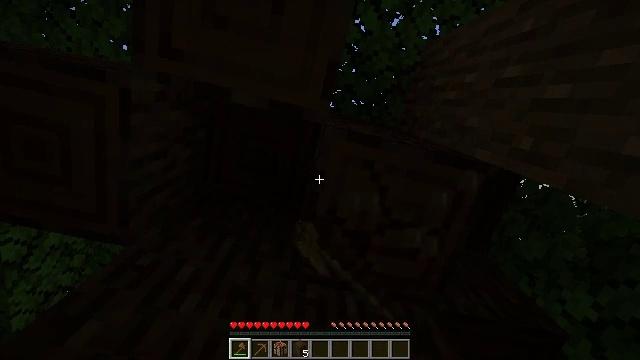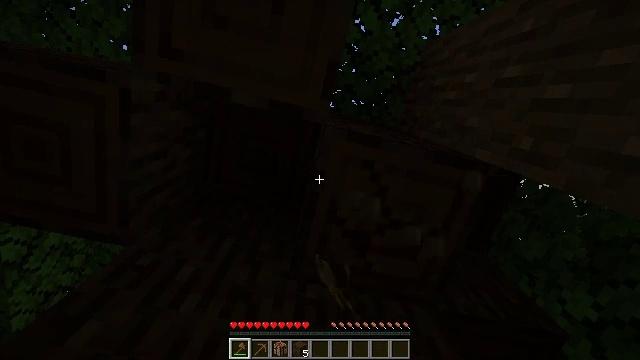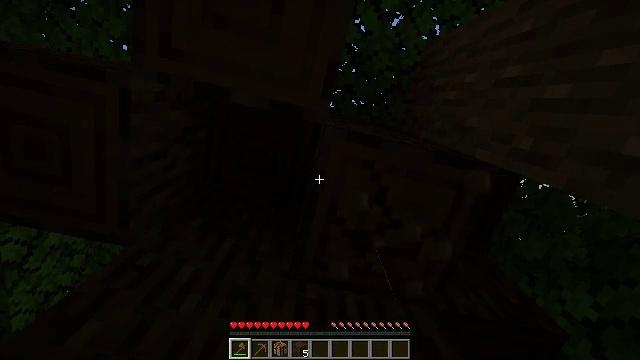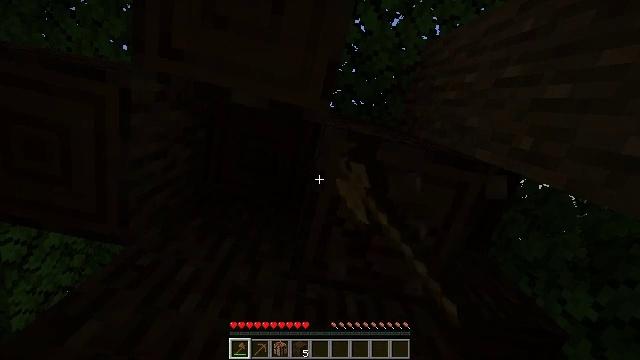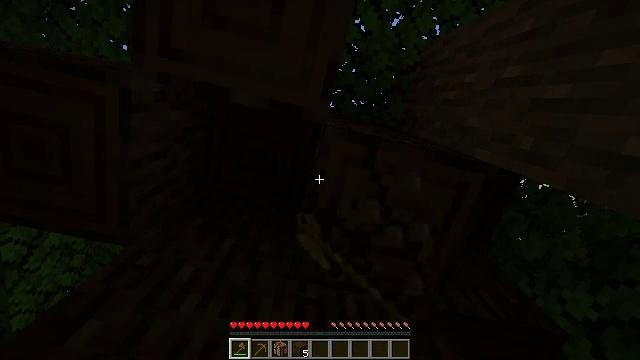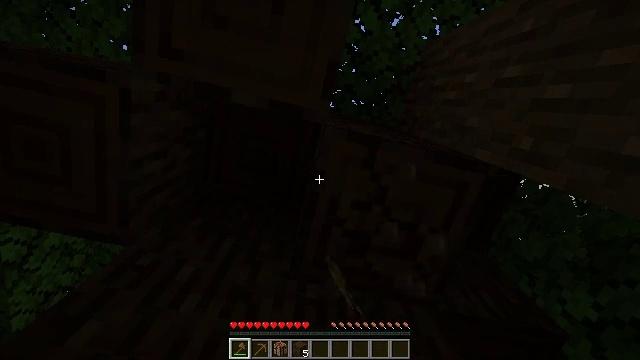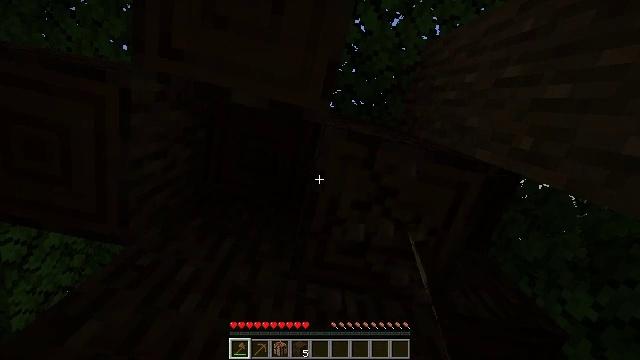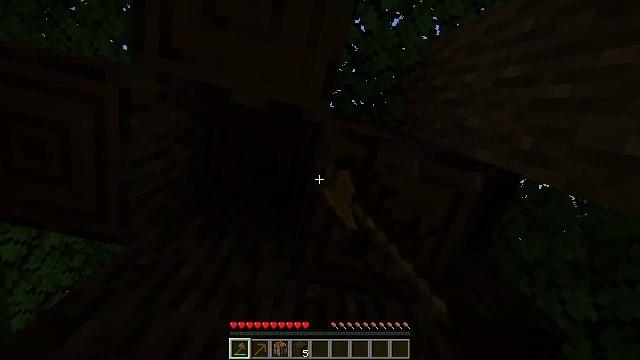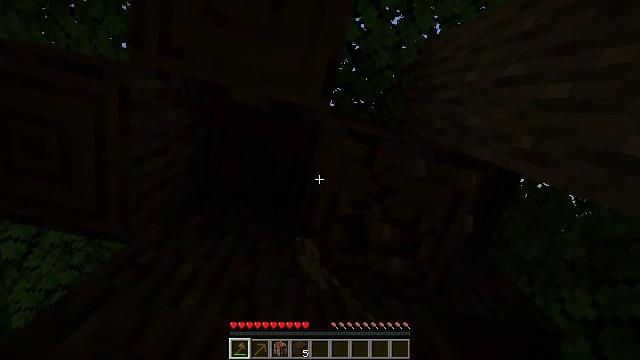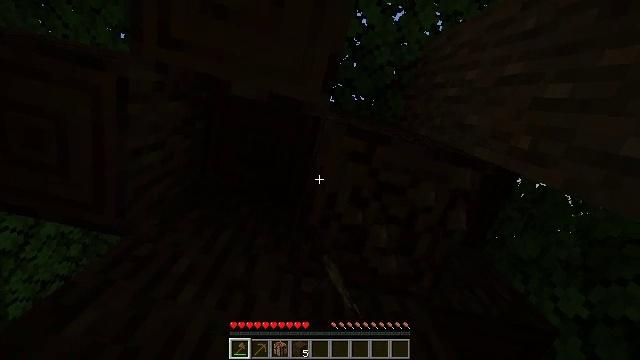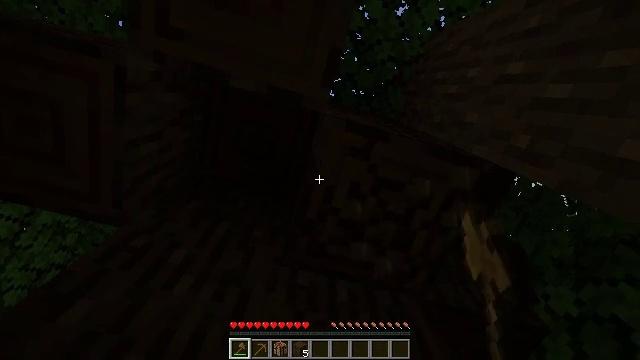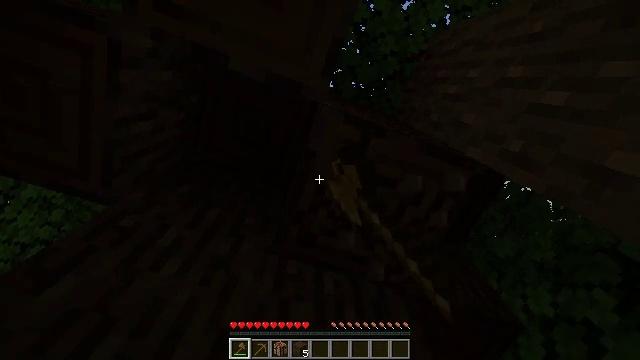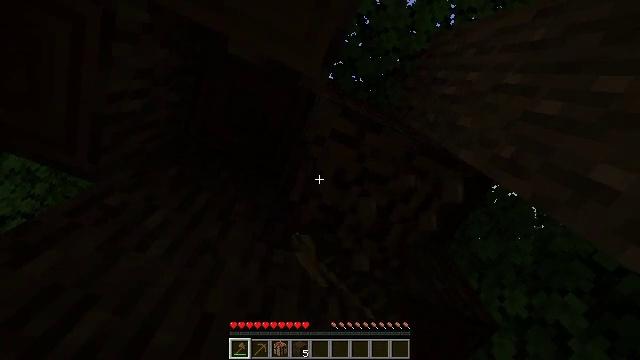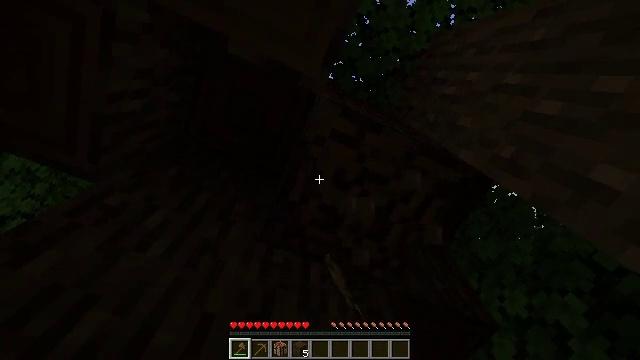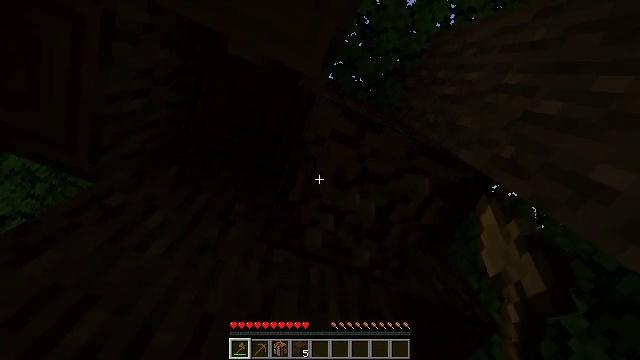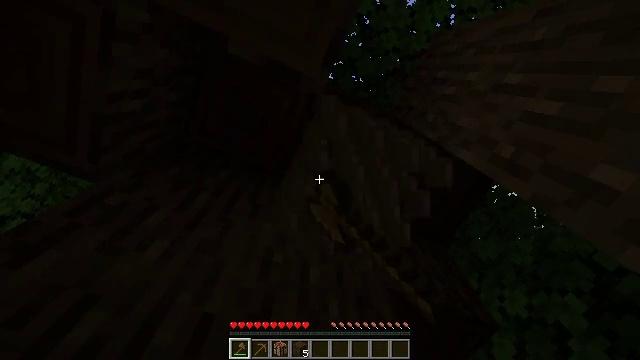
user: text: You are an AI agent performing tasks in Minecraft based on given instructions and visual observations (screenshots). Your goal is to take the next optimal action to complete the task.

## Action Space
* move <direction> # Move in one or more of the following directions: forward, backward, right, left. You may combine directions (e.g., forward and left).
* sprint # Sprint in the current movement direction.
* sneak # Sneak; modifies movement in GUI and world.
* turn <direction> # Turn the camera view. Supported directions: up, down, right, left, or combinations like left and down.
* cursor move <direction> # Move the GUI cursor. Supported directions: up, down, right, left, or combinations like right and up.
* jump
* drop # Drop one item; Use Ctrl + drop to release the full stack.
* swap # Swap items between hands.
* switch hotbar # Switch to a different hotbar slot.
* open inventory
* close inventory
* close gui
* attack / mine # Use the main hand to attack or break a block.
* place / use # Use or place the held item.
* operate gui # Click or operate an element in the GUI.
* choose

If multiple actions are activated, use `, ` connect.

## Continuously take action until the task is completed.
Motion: motion action
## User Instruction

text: Harvest dark oak log for resources.
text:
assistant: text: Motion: attack / mine
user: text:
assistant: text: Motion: attack / mine
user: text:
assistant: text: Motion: attack / mine
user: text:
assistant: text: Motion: attack / mine
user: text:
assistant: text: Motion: attack / mine
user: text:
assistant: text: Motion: attack / mine
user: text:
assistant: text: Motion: attack / mine
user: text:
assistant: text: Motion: attack / mine
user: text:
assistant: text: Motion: turn right, attack / mine
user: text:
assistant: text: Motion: turn right and down, attack / mine
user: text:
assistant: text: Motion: turn right and down, attack / mine
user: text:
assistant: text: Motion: turn right and down, attack / mine
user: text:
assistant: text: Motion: attack / mine
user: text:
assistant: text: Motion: attack / mine
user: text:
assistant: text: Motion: attack / mine
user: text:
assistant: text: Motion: attack / mine
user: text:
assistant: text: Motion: attack / mine
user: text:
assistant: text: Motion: attack / mine
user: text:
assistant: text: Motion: turn right and down, attack / mine
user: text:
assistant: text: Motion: attack / mine
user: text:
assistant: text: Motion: turn left and down, attack / mine
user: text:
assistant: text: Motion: turn left and down, attack / mine
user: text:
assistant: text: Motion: turn left and down, attack / mine
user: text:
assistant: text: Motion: turn right and down, attack / mine
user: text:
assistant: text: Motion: attack / mine
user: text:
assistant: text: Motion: attack / mine
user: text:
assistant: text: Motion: attack / mine
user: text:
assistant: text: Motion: attack / mine
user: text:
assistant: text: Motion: attack / mine
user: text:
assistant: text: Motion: turn left and up, attack / mine